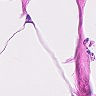
Metastatic tissue present: no